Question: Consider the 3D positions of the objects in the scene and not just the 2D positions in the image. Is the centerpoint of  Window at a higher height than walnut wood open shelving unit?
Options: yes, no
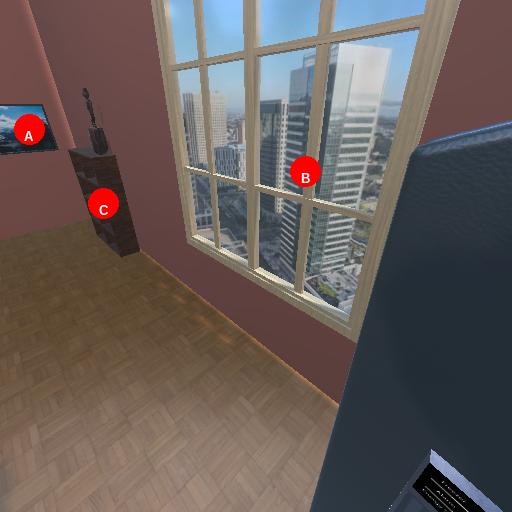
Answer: yes